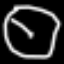
Label: clock